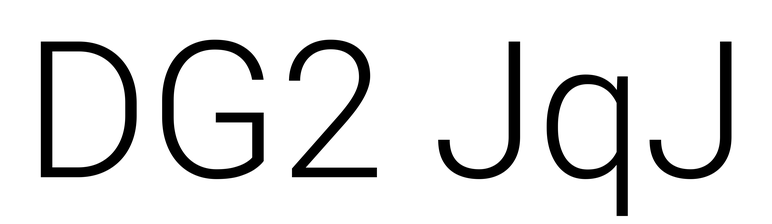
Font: Roboto_Light